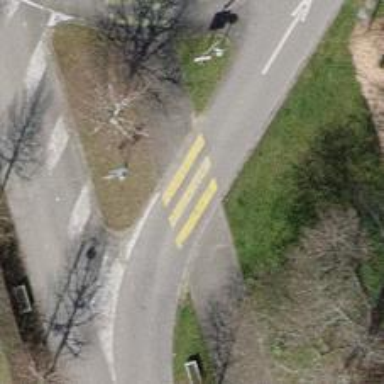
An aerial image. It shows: Uncontrolled crossing on the road.